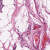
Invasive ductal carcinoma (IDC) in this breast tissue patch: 0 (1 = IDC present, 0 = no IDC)